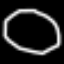
Label: octagon